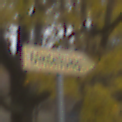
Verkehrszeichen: UmleitungswegweiserRechtsweisend
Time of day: MorningAfternoon
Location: Outdoor (Nature)
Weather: Overcast
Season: Autumn
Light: Natural